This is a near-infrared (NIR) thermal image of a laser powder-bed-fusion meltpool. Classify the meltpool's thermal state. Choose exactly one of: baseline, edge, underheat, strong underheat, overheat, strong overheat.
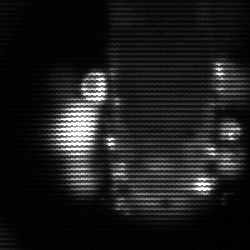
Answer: strong underheat